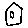
Label: house